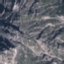
Land use / land cover class: HerbaceousVegetation